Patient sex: F
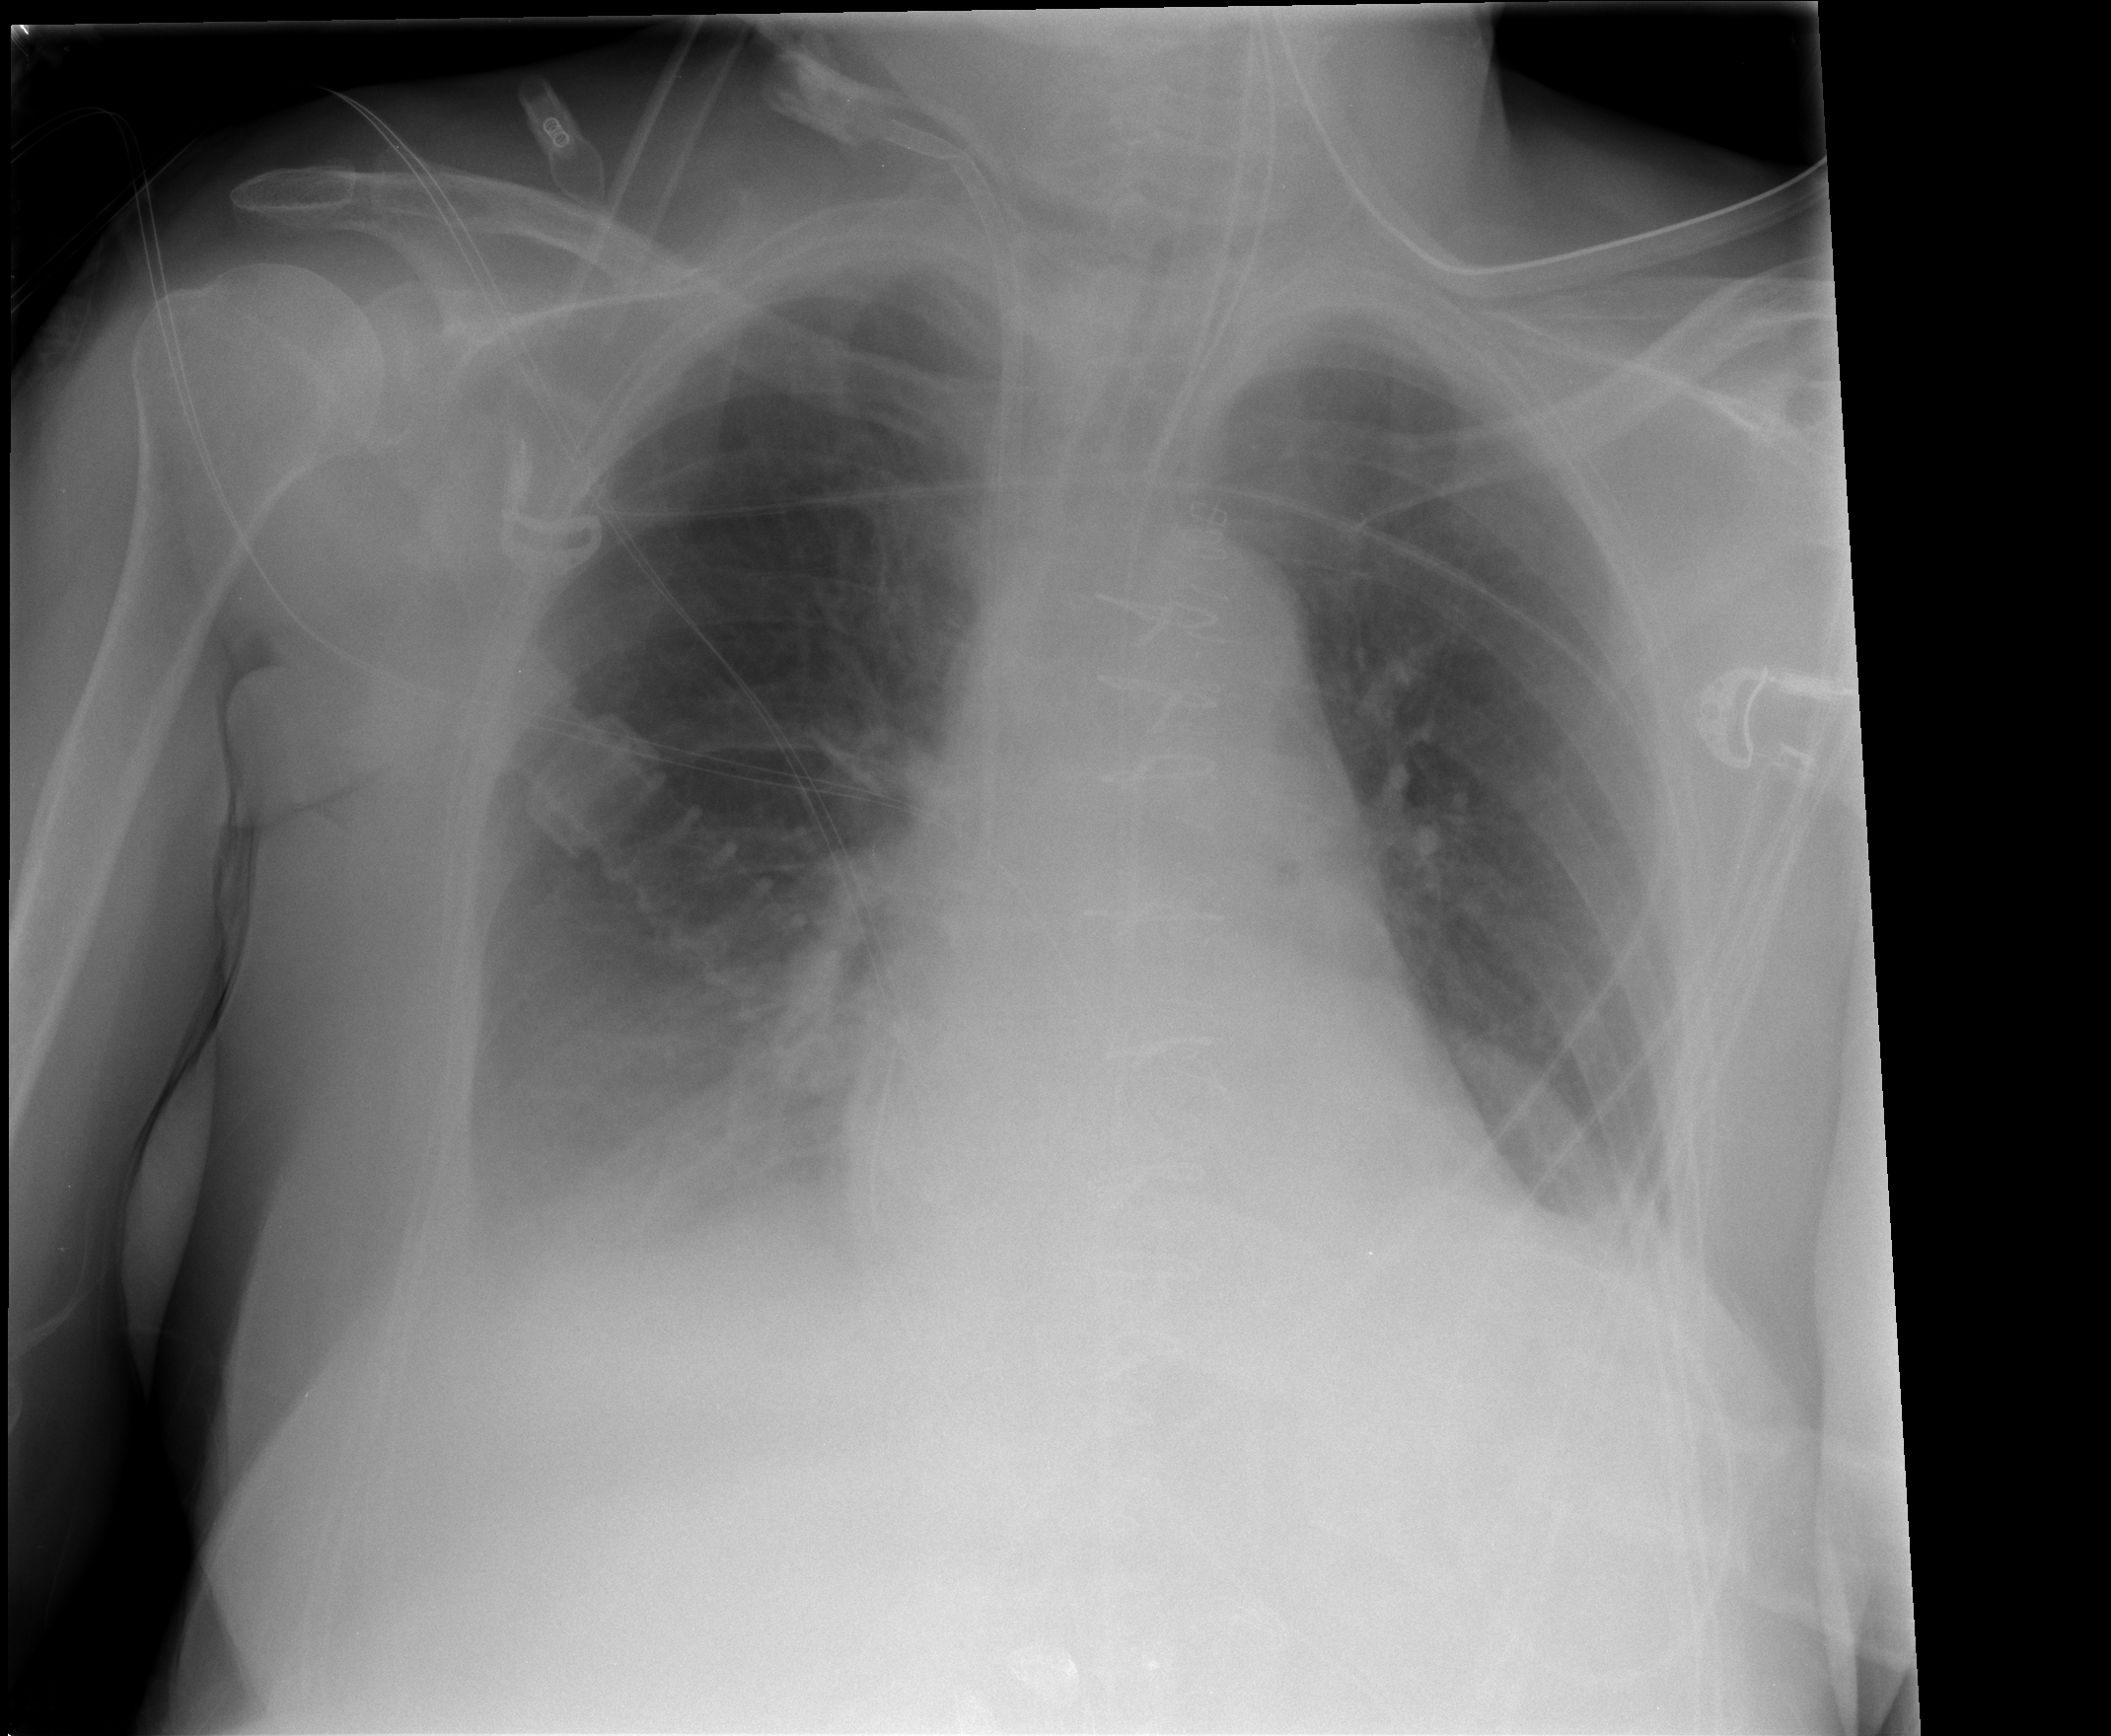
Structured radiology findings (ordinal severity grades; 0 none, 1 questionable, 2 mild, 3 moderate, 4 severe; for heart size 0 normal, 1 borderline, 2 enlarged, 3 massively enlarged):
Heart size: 0
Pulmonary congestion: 0
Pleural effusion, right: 2
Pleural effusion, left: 1
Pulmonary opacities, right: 0
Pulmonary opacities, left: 0
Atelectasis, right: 0
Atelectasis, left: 2